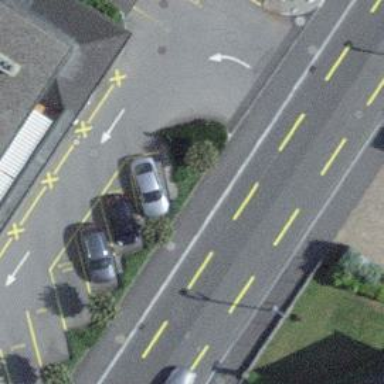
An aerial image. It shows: Bus stop with platform for public transport.